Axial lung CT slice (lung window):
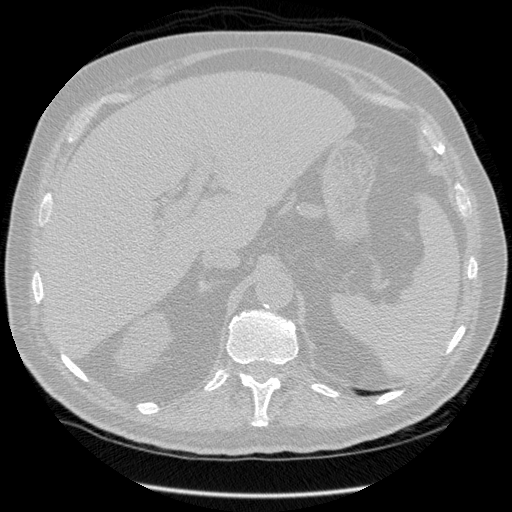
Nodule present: no